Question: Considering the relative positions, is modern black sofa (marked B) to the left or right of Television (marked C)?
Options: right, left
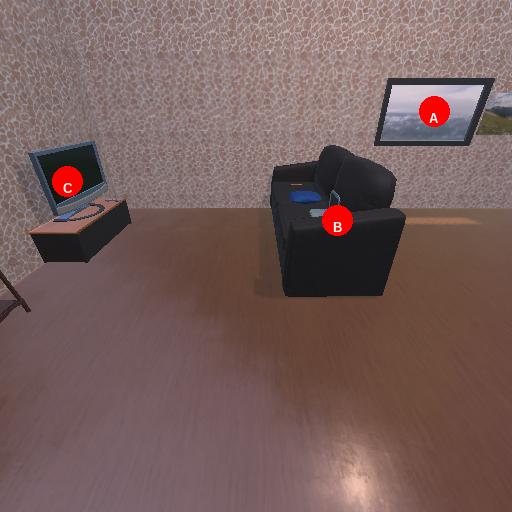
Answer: right